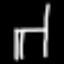
Label: chair